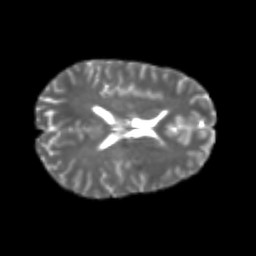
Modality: T2w
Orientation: axial
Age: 25
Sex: male
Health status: healthy
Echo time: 0.074 s